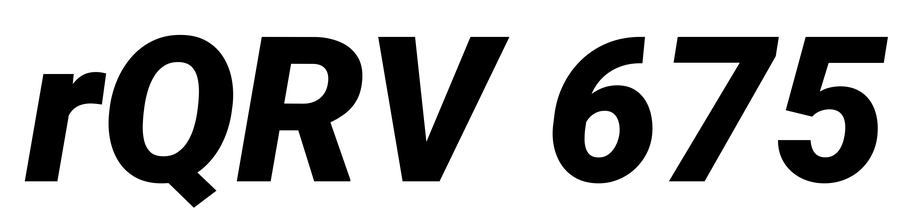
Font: Roboto-Italic_Black_Italic